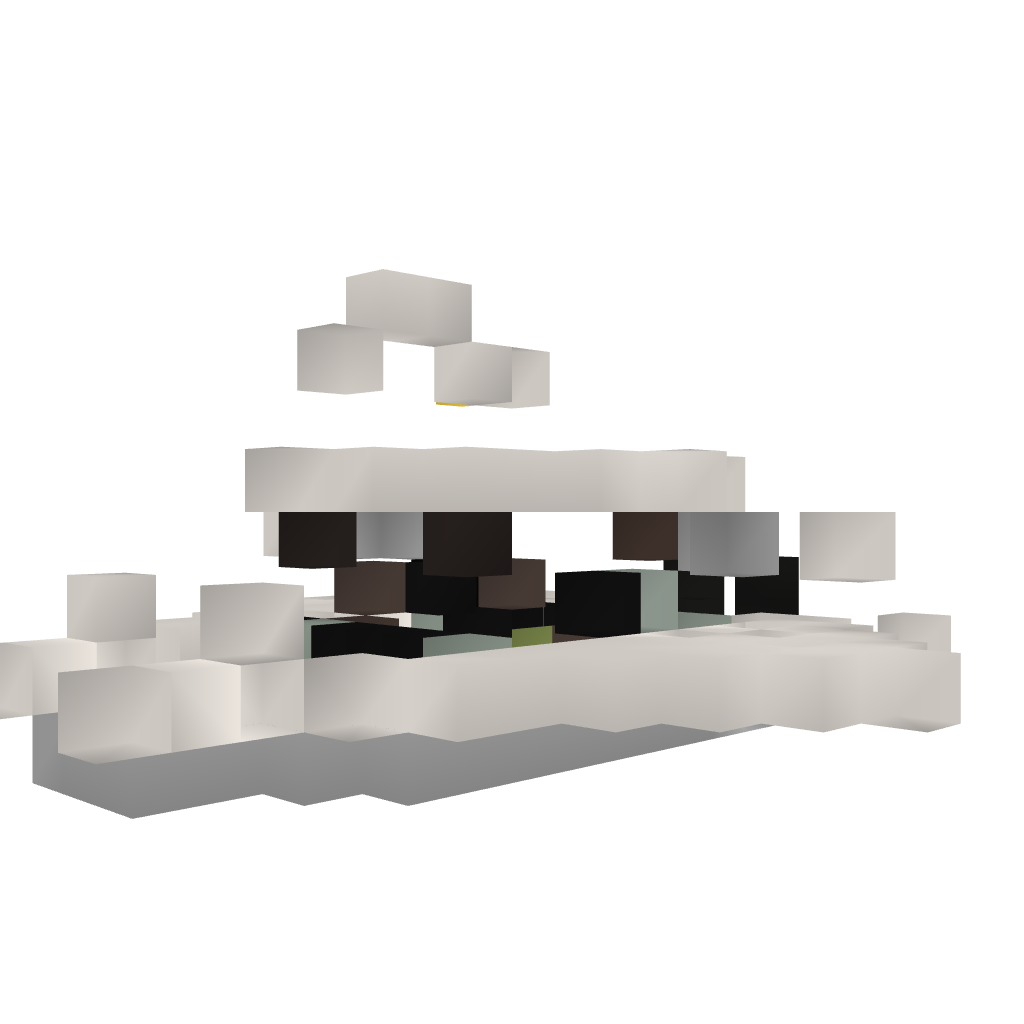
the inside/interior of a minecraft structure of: Functional Alien Fighter